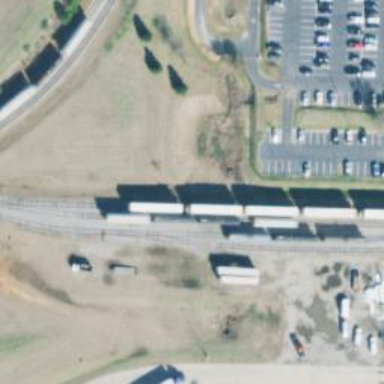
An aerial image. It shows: Rail spur service.